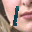
Label: 1